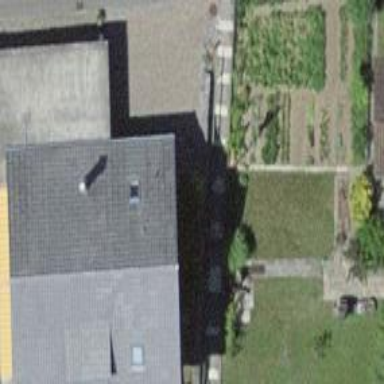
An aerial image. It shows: House with tiled roof.